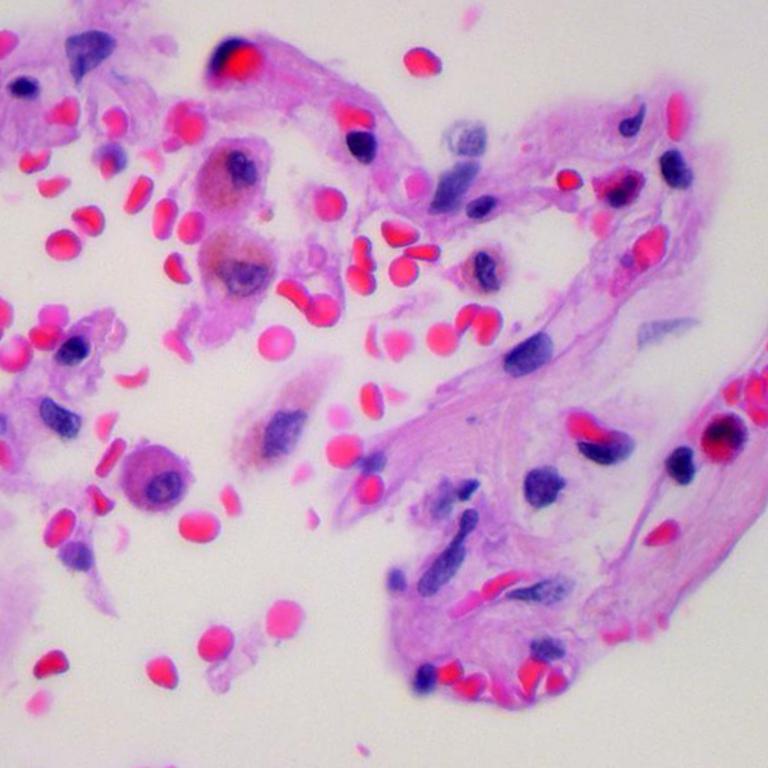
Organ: lung
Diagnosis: benign